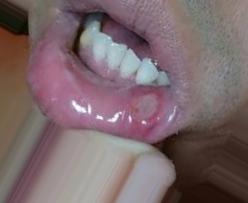
Condition: Mouth Ulcer